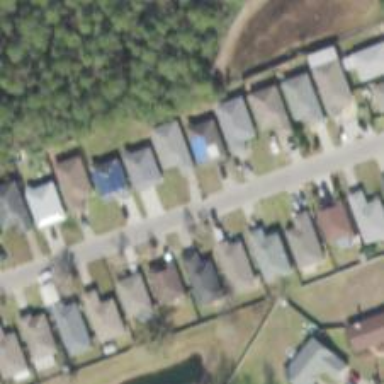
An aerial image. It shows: Driveway.